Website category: phone
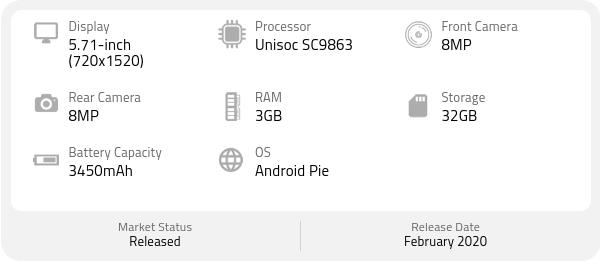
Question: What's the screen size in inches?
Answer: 5.71-inch

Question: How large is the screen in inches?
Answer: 5.71-inch

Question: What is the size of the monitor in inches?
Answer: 5.71-inch

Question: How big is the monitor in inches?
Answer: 5.71-inch

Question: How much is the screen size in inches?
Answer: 5.71-inch

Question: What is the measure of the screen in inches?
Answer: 5.71-inch

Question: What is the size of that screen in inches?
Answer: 5.71-inch

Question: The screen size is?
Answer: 5.71-inch

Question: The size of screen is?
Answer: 5.71-inch

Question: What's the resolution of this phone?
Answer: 720x1520

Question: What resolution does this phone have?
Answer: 720x1520

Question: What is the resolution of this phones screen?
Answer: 720x1520

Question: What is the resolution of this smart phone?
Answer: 720x1520

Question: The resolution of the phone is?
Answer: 720x1520

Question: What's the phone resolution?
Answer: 720x1520

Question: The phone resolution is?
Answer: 720x1520

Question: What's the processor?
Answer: Unisoc SC9863

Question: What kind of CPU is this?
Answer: Unisoc SC9863

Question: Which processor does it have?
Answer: Unisoc SC9863

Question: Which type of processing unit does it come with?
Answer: Unisoc SC9863

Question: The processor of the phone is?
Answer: Unisoc SC9863

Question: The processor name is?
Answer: Unisoc SC9863

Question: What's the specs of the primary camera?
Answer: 8MP

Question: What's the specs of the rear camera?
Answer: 8MP

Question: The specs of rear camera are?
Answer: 8MP

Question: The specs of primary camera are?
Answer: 8MP

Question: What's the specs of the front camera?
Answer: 8MP

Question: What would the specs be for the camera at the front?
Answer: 8MP

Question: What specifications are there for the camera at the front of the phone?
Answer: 8MP

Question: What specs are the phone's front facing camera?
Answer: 8MP

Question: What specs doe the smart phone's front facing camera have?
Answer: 8MP

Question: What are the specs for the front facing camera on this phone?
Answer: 8MP

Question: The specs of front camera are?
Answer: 8MP

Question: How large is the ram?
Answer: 3GB

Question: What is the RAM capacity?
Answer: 3GB

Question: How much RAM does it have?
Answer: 3GB

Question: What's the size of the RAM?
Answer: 3GB

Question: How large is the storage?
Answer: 32GB

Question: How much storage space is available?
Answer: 32GB

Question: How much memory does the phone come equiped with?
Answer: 32GB

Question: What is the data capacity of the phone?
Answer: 32GB

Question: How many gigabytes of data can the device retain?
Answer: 32GB

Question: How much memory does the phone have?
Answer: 32GB

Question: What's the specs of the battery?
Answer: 3450mAh

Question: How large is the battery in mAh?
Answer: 3450mAh

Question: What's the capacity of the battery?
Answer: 3450mAh

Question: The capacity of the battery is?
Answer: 3450mAh

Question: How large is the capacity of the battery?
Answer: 3450mAh

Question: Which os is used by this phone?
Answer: Android Pie

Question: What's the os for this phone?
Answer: Android Pie

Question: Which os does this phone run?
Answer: Android Pie

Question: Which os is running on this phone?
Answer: Android Pie

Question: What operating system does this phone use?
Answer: Android Pie

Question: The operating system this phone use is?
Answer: Android Pie

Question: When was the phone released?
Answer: February 2020

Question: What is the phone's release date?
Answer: February 2020

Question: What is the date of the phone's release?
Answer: February 2020

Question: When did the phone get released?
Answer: February 2020

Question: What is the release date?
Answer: February 2020

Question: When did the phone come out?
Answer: February 2020

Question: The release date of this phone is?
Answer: February 2020